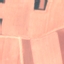
Land use / land cover: AnnualCrop